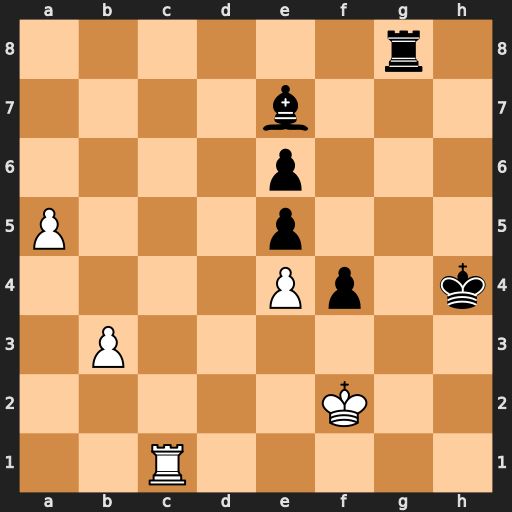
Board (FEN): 6r1/4b3/4p3/P3p3/4Pp1k/1P6/5K2/2R5
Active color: w
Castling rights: -
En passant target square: -
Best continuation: Rh1+ Kg5 Rg1+ Kf6 Rxg8